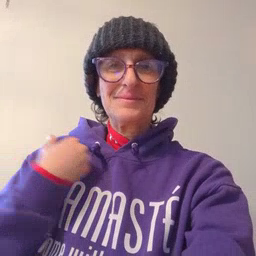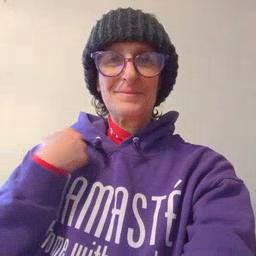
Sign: animal